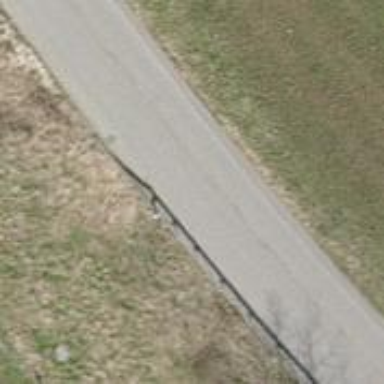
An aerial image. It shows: Asphalt road classified as tertiary.